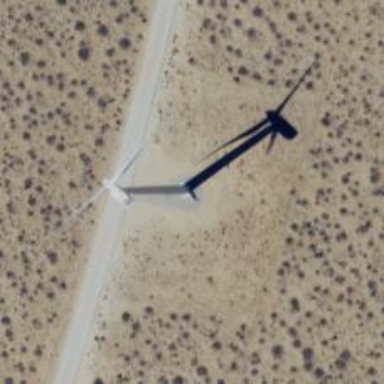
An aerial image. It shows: Wind generator powered by Vestas horizontal axis wind turbine.